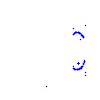
Particle: proton